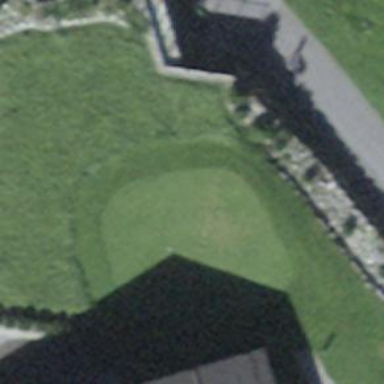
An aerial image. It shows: Grassy area designated as golf tee.